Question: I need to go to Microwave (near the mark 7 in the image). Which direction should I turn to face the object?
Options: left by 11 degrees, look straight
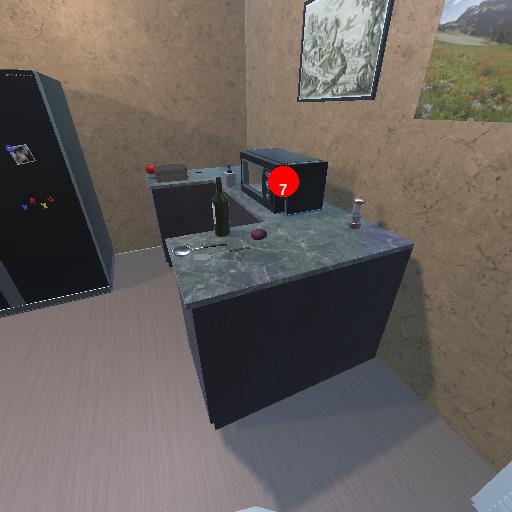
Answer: left by 11 degrees